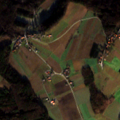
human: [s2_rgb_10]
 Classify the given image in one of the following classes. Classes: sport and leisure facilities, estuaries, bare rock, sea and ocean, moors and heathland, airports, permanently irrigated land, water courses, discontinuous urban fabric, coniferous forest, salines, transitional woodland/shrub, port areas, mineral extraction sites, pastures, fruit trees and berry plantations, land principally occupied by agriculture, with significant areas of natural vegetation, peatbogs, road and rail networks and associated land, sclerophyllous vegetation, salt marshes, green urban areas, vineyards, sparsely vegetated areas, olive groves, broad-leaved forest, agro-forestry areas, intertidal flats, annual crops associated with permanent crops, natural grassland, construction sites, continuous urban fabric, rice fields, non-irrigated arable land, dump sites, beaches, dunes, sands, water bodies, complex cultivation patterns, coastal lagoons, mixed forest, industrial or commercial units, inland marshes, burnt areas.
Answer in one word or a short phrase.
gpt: non-irrigated arable land, complex cultivation patterns, broad-leaved forest, mixed forest